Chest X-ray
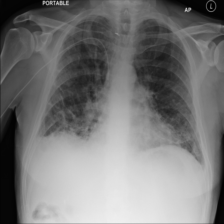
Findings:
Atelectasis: negative
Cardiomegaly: negative
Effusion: negative
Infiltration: positive
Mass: negative
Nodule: negative
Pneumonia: negative
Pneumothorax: negative
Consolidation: negative
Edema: negative
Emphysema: negative
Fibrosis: negative
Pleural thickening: negative
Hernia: negative